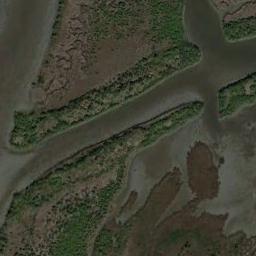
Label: wetland